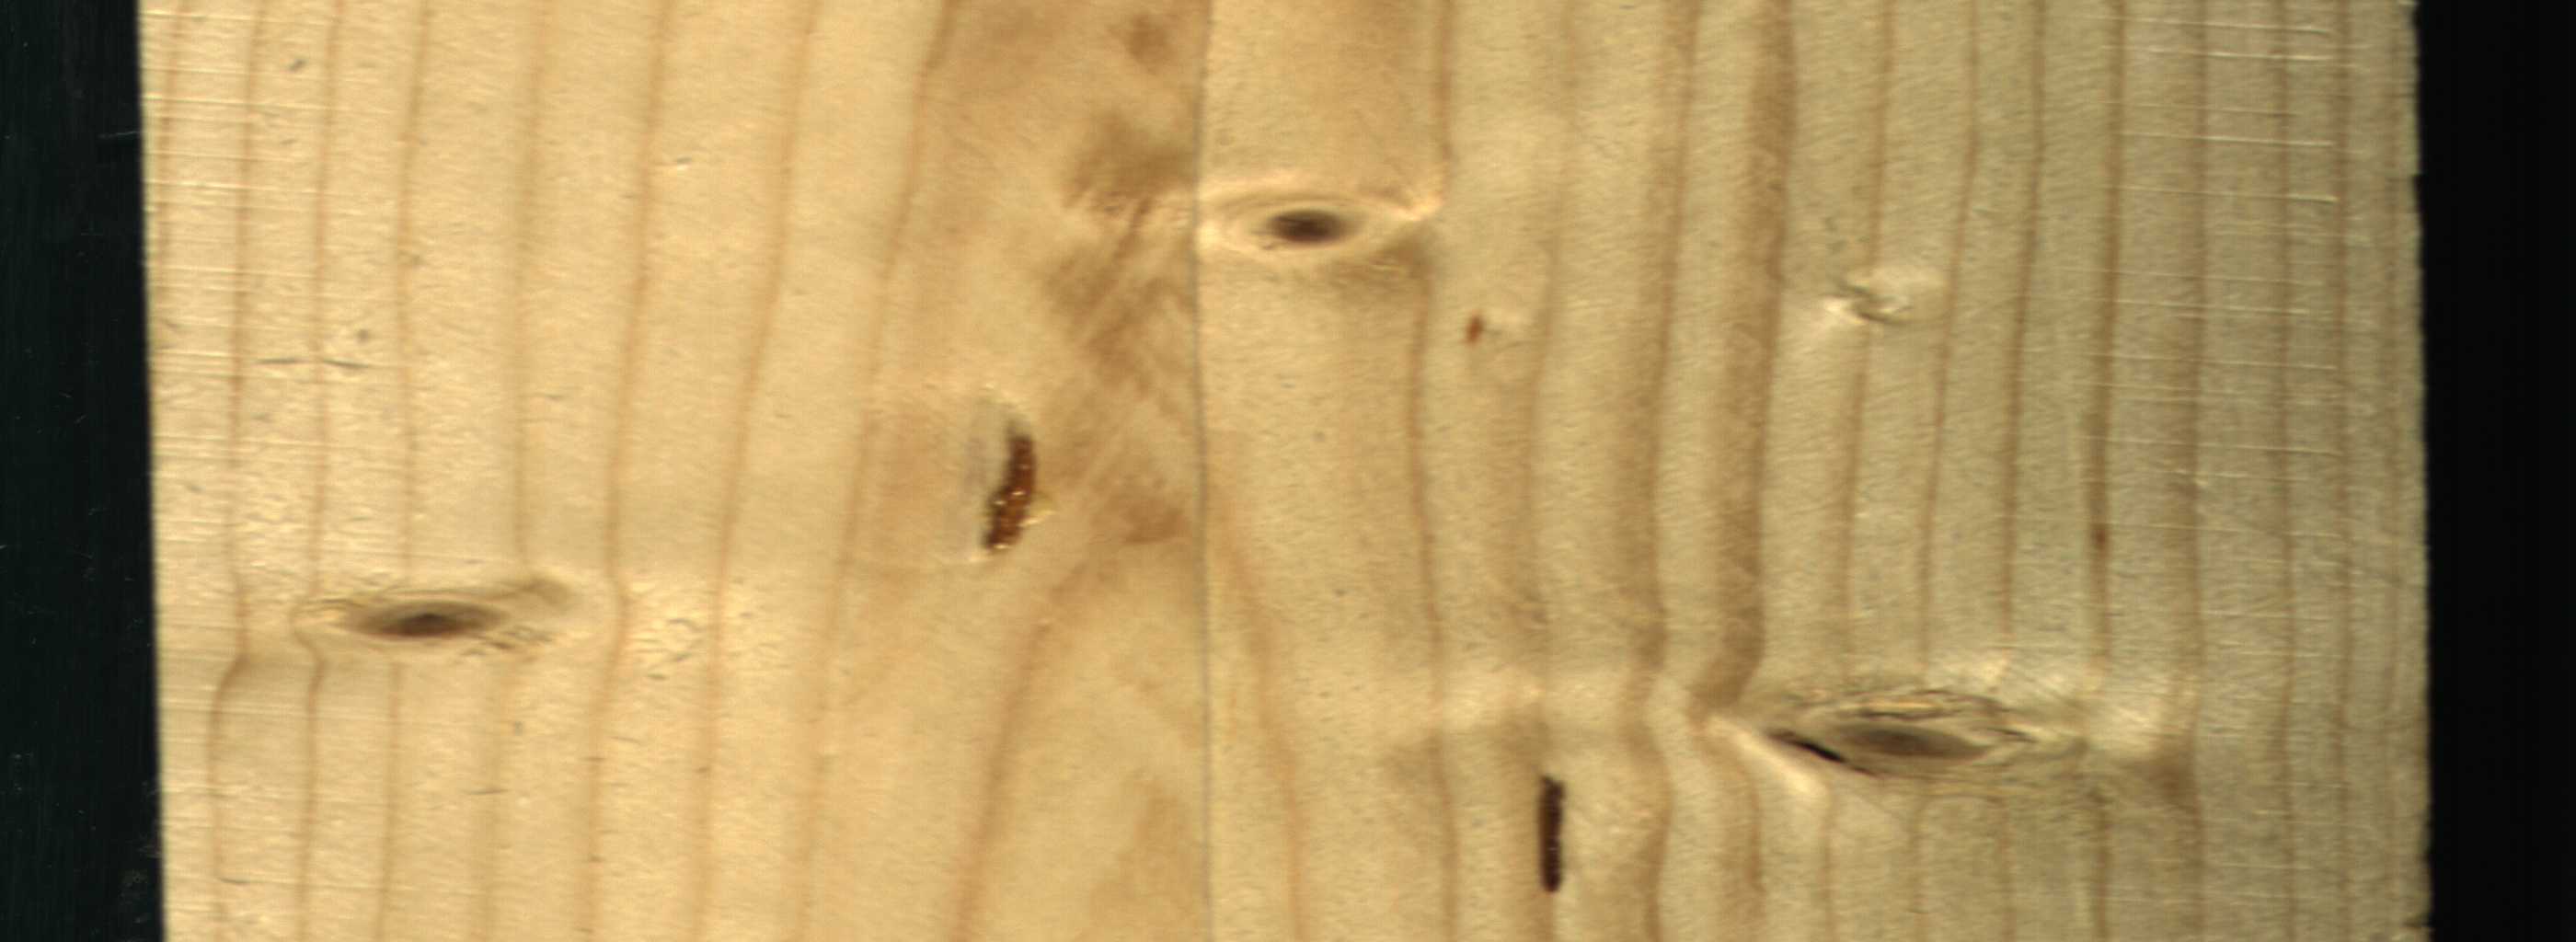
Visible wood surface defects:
resin
resin
Dead_Knot
Live_Knot
Live_Knot